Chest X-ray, PA view. Patient: 41 years old, sex F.
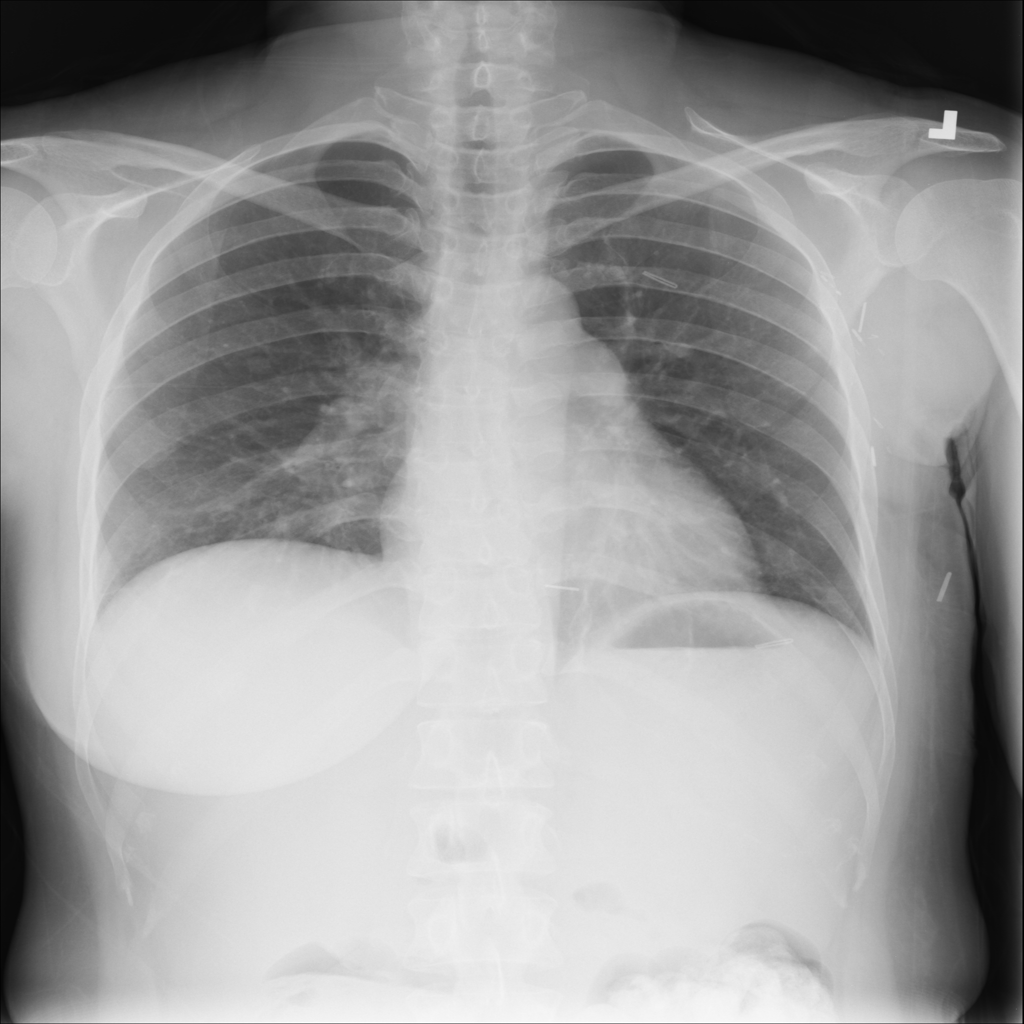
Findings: Atelectasis